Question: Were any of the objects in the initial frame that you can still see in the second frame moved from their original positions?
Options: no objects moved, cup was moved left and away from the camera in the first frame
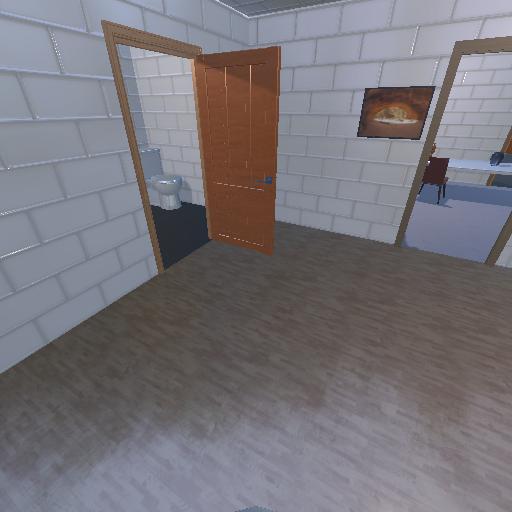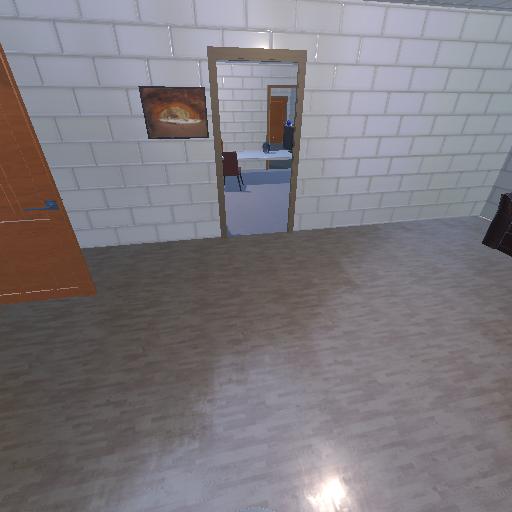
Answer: no objects moved